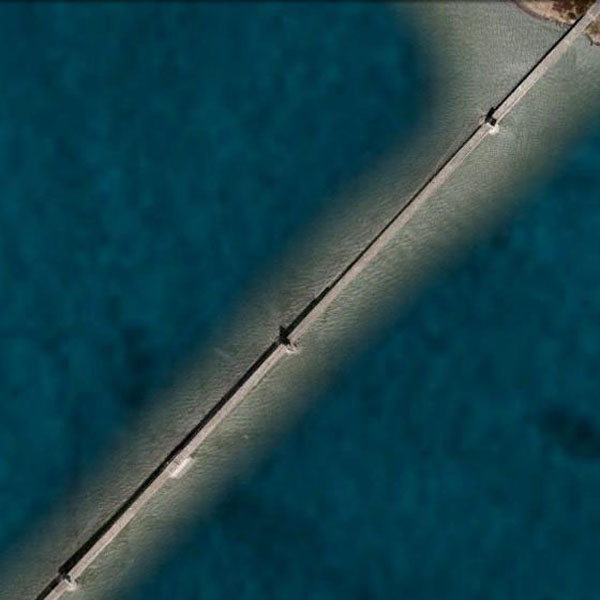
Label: Bridge